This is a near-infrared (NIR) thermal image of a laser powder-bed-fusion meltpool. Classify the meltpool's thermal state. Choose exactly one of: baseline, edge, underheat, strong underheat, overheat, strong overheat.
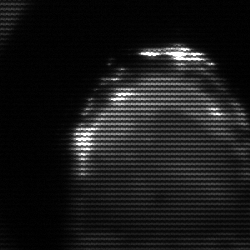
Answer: edge